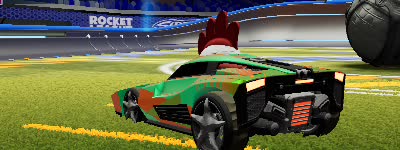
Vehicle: breakout